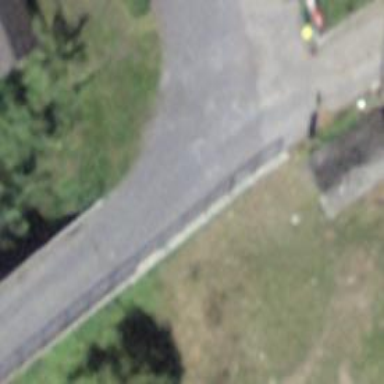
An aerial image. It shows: Asphalt tertiary road without sidewalk.